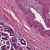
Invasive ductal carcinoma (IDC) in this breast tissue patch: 1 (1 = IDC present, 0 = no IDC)